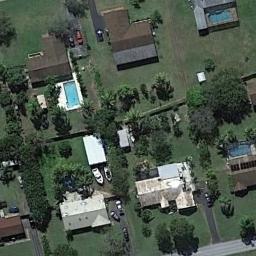
Label: residential